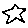
Label: star